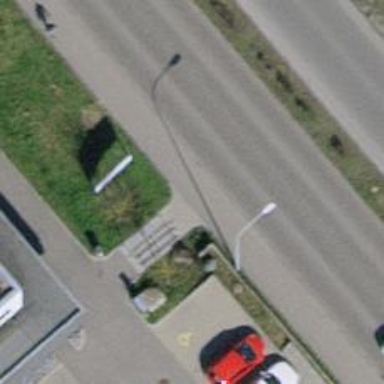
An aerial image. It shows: Footway surfaced with paving stones.